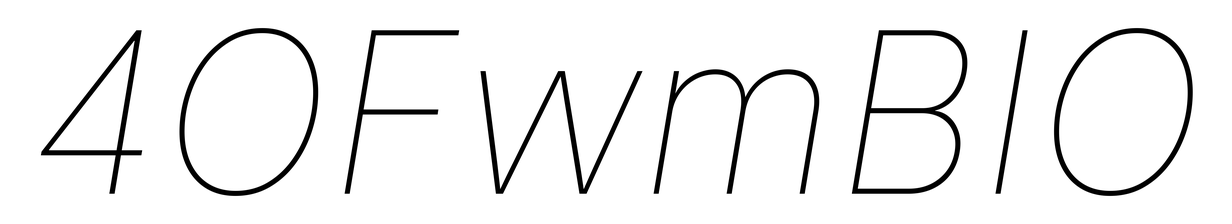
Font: Inter-Italic_Thin_Italic